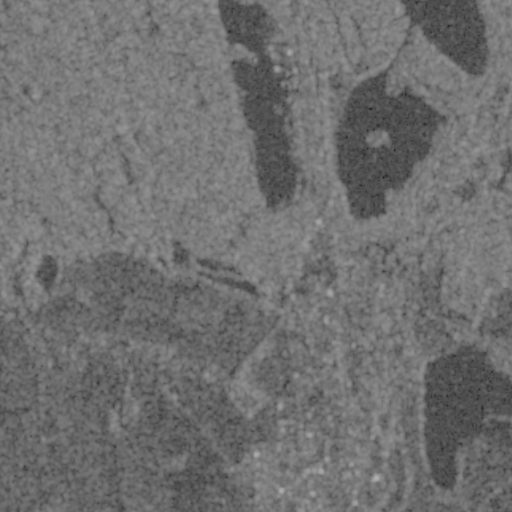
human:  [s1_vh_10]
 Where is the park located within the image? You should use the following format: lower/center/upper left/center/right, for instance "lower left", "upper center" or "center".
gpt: The park is located in the lower right of the image.
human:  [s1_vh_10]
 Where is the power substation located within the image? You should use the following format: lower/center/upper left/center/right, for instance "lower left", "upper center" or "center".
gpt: The power substation is located in the center right of the image.
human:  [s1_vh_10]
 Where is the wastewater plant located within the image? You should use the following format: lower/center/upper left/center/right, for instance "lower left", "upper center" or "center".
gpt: The wastewater plant is located in the center right of the image.
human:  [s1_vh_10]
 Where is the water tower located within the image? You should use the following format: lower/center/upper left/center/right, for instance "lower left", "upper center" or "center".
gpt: The water tower is located in the lower center of the image.
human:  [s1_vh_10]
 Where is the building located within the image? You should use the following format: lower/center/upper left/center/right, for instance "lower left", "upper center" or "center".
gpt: There is no building in the image.

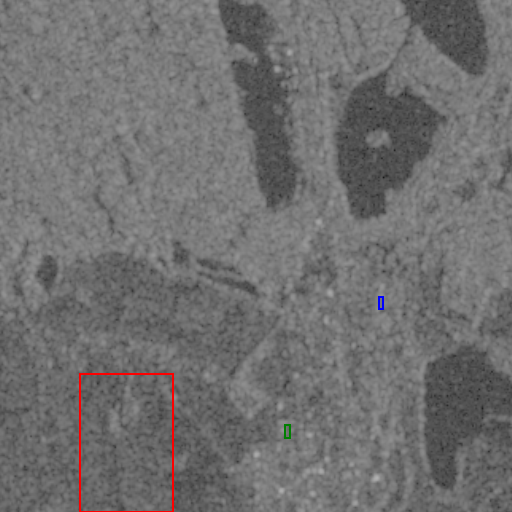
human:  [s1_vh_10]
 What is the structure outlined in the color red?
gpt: The structure outlined in red is a crop field.
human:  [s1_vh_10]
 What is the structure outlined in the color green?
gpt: The structure outlined in green is a parking lot.
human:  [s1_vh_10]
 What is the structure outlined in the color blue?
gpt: The structure outlined in blue is a wastewater plant.
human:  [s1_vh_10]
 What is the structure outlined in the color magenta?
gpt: There is no magenta outline.